Question: I want to retrieve data from a realtime database for a flutter application. My data is built like this.

I need to loop through this data to display it on the application (ecommerce app, obviously). I have tried and failed in many ways. Currently when trying to get the data I see "Instance of '_Future'" as the message.
'''
class Cart extends StatefulWidget {
Cart({Key? key}) : super(key: key);
@override
State<Cart> createState() => _CartState();
}
class _CartState extends State<Cart> {
DatabaseReference ref = FirebaseDatabase.instance.ref();
Object? products;
List productList = [];
String displayText = 'Results go here!';
snapshot() async {
final snapshot = await ref.child('Products').get();
productList = [];
if (snapshot.exists) {
productList.add(snapshot.value);
products = (snapshot.value);
print(snapshot);
print(snapshot.value);
} else {
print('No Data Available');
}
}
@override
void initState() {
super.initState();
snapshot();
}
@override
Widget build(BuildContext context) {
return Scaffold(
appBar: const PreferredSize(
preferredSize: Size.fromHeight(60), child: MyAppBar()),
body: Column(
children: [
ElevatedButton(
onPressed: () async {
// await ref.set({"name": "Tyler"});
snapshot();
},
child: Text("Add Data"),
),
Text("${snapshot()}", style: TextStyle(color: Colors.white))
],
)
);
}
}
'''
I also have this data class built from other posts I have seen. I have to admit, I am not entirely sure how to use it.
'''
import 'dart:convert';
class ProductData {
final int productID;
final String productCategory;
final String productDesc;
final String productName;
final String productPrice;
final String productSize;
final bool productInStock;
final String productImage1;
final String productGender;
final String productImage2;
ProductData(
{required this.productID,
required this.productCategory,
required this.productDesc,
required this.productName,
required this.productPrice,
required this.productSize,
required this.productInStock,
required this.productImage1,
required this.productGender,
required this.productImage2});
ProductData copyWith(
{int? productID,
String? productCategory,
String? productDesc,
String? productName,
String? productPrice,
String? productSize,
bool? productInStock,
String? productImage1,
String? productGender,
String? productImage2}) {
return ProductData(
productID: productID ?? this.productID,
productCategory: productCategory ?? this.productCategory,
productDesc: productDesc ?? this.productDesc,
productName: productName ?? this.productName,
productPrice: productPrice ?? this.productPrice,
productSize: productSize ?? this.productSize,
productInStock: productInStock ?? this.productInStock,
productImage1: productImage1 ?? this.productImage1,
productGender: productGender ?? this.productGender,
productImage2: productImage2 ?? this.productImage2,
);
}
Map<String, dynamic> toMap() {
return <String, dynamic>{
'productID': productID,
'productCategory': productCategory,
'productDesc': productDesc,
'productName': productName,
'productPrice': productPrice,
'productSize': productSize,
'productInStock': productInStock,
'productImage1': productImage1,
'productGender': productGender,
'productImage2': productImage2,
};
}
factory ProductData.fromMap(Map<String, dynamic> map) {
return ProductData(
productID: map['productID'] as int,
productCategory: map['productCategory'] as String,
productDesc: map['productDesc'] as String,
productName: map['productName'] as String,
productPrice: map['productPrice'] as String,
productSize: map['productSize'] as String,
productInStock: map['productInStock'] as bool,
productImage1: map['productImage1'] as String,
productGender: map['productGender'] as String,
productImage2: map['productImage2'] as String,
);
}
String toJson() => json.encode(toMap());
factory ProductData.fromJson(String source) =>
ProductData.fromMap(json.decode(source) as Map<String, dynamic>);
@override
String toString() {
return 'ProductData(productID: $productID, productCategory: $productCategory, productDesc: $productDesc, productName: $productName, productPrice: $productPrice, productSize: $productSize, productInStock: $productInStock, productImage11: $productImage1, productGender: $productGender, productImage2: $productImage2)';
}
@override
bool operator ==(Object other) {
if (identical(this, other)) return true;
return other is ProductData &&
other.productID == productID &&
other.productCategory == productCategory &&
other.productDesc == productDesc &&
other.productName == productName &&
other.productPrice == productPrice &&
other.productSize == productSize &&
other.productInStock == productInStock &&
other.productImage1 == productImage1 &&
other.productGender == productGender &&
other.productImage2 == productImage2;
}
@override
int get hashCode {
return productID.hashCode ^
productCategory.hashCode ^
productDesc.hashCode ^
productName.hashCode ^
productPrice.hashCode ^
productSize.hashCode ^
productInStock.hashCode ^
productImage1.hashCode ^
productGender.hashCode ^
productImage2.hashCode;
}
}
'''
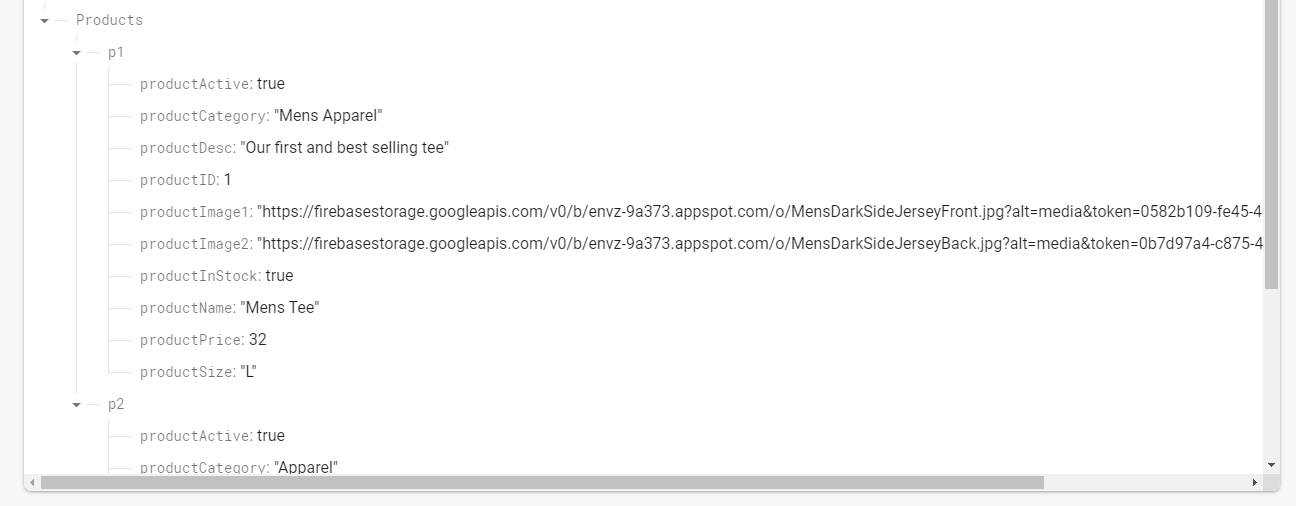
Answer: Since the data is loaded from Firebase asynchronously, its 'get()' method returns a 'Future'. That's also why you had to declare your 'snapshot()' function as 'async', which means that you also return a 'Future'.
On its own the rendering code doesn't know anything about 'Future's, so it renders it by calling its 'toString()' method, which leads to the output you see:
> Instance of '_Future'
What you want instead is to wait for the future to resolve, which is just a fancy way of saying that you want to wait for the data to load. An easy way to do that is to <URL>, which handles the asynchronous nature of a 'Future' and all possible states it can be in.
That'd look something like:
'''
snapshot() async {
final snapshot = await ref.child('Products').get();
productList = [];
if (snapshot.exists) {
productList.add(snapshot.value);
products = (snapshot.value);
} else {
print('No Data Available');
}
return productList;
}
'''
'''
body: Column(
children: [
ElevatedButton(
onPressed: () async {
snapshot();
},
child: Text("Add Data"),
),
FutureBuilder(
future: snapshot(),
builder: (BuildContext context, AsyncSnapshot asyncSnapshot) {
if (snapshot.hasData) {
var productList = asyncSnapshot.data! as List;
return Text(productList.length.toString());
} else if (snapshot.hasError) {
return Text('Error: ${asyncSnapshot.error}');
} else {
return CircularProgressIndicator(),
}
}
)
],
)
'''